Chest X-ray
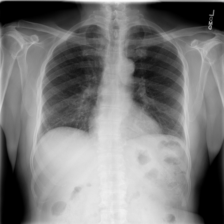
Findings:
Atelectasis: negative
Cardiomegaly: negative
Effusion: negative
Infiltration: negative
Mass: negative
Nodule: negative
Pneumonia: negative
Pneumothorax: negative
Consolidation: negative
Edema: negative
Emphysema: negative
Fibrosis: negative
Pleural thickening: negative
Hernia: negative